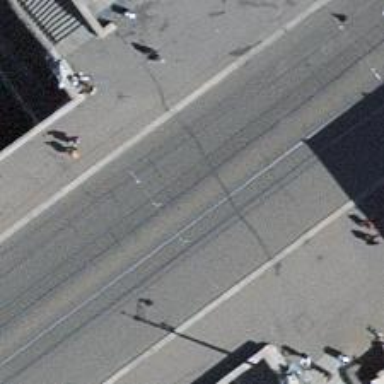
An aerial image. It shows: Kerb with raised edge.